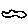
Label: cloud